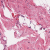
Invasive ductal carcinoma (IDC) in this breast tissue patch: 0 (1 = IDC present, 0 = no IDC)